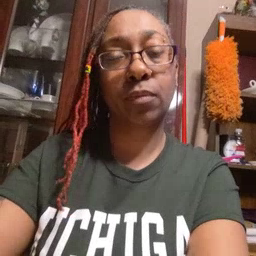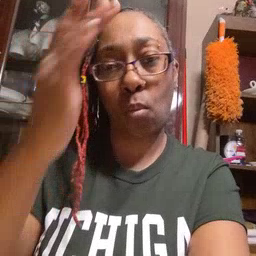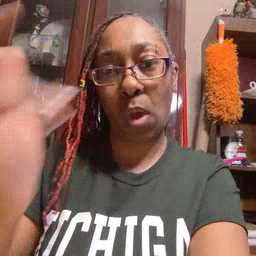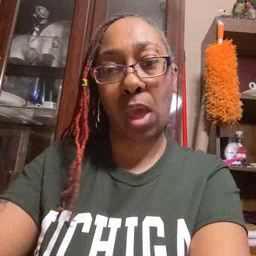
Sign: why